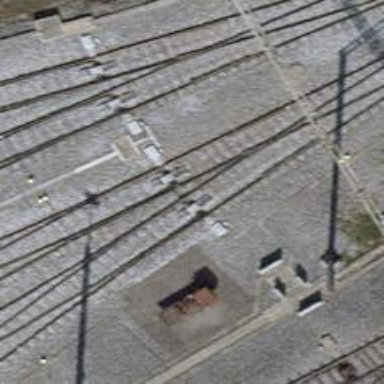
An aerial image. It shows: Railway switch.